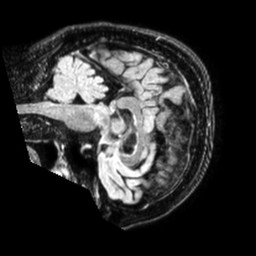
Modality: FLAIR
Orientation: sagittal
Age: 78
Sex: female
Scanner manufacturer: philips
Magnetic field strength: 1.5 T
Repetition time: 4.8 s
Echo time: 0.3364 s